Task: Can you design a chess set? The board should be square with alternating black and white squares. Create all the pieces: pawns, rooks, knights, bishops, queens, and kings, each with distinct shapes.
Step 3474:
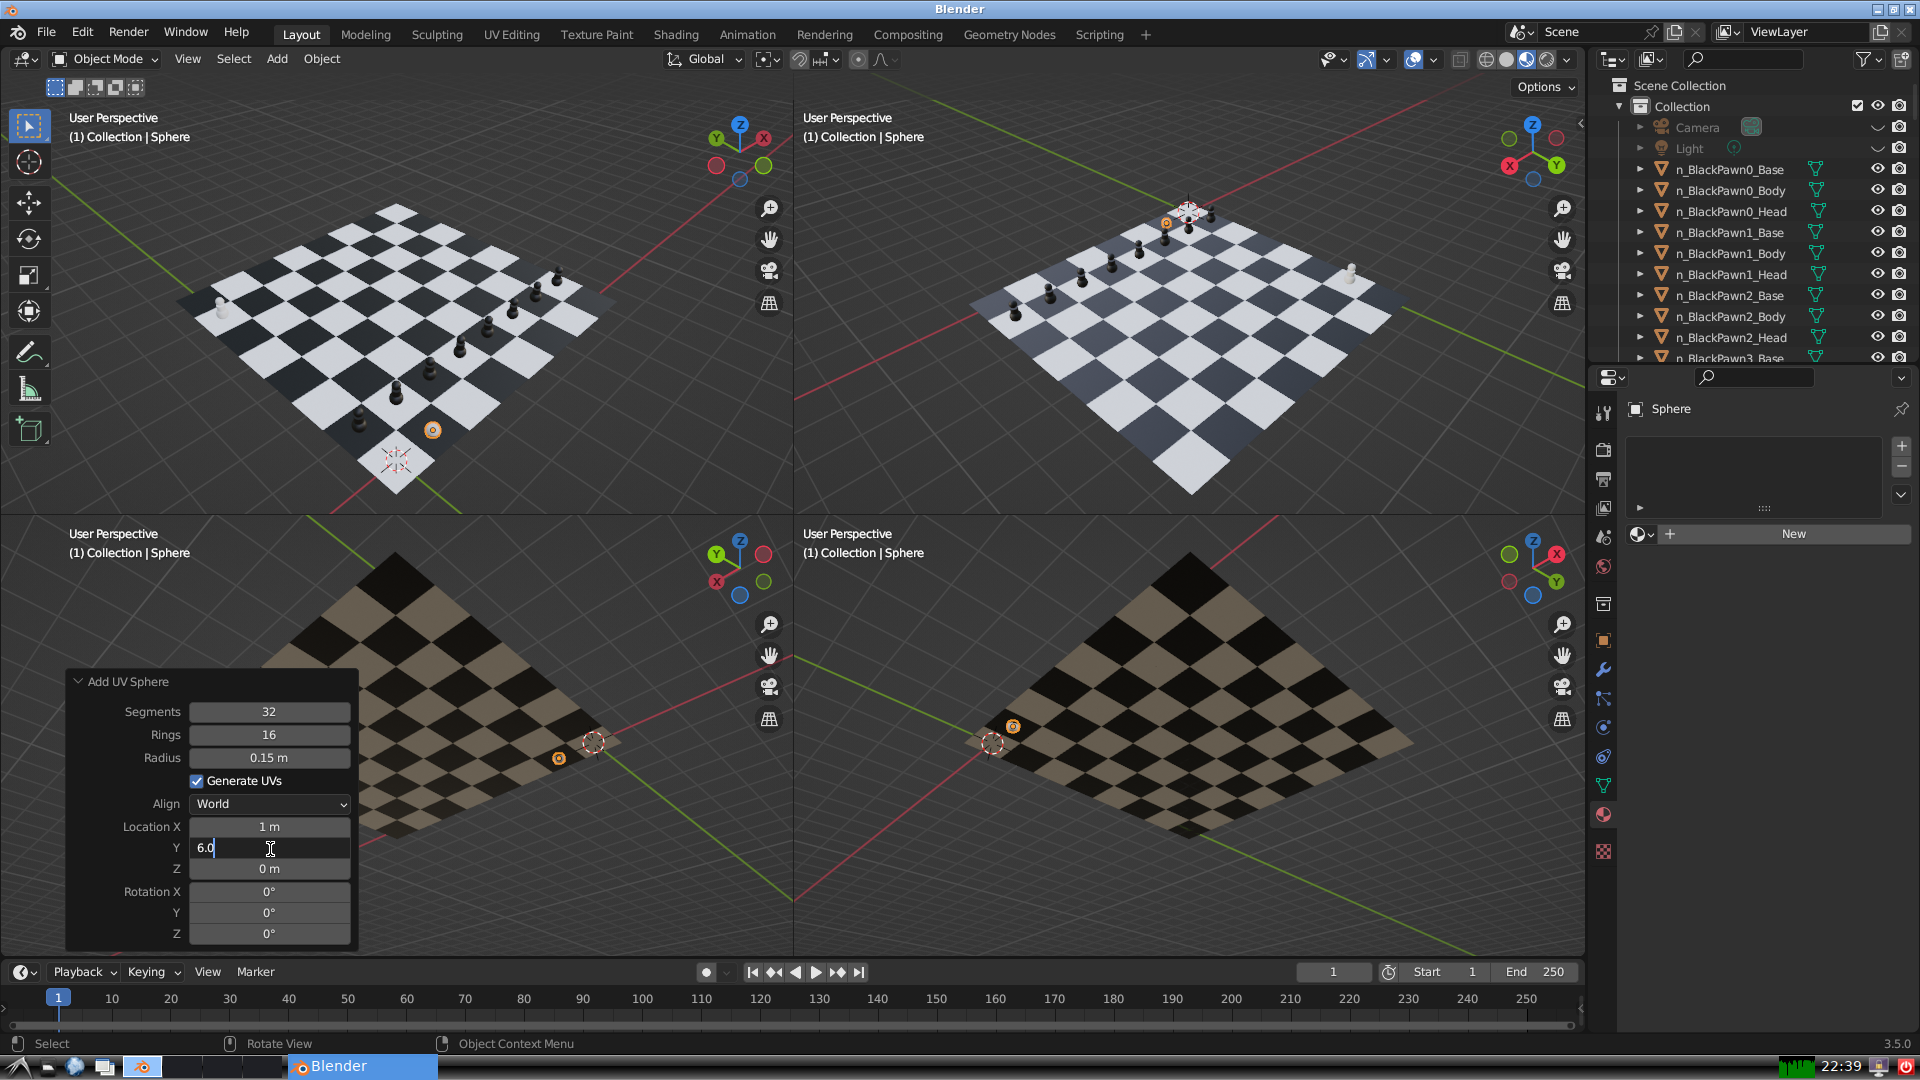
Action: {"key_press": ['Return']}